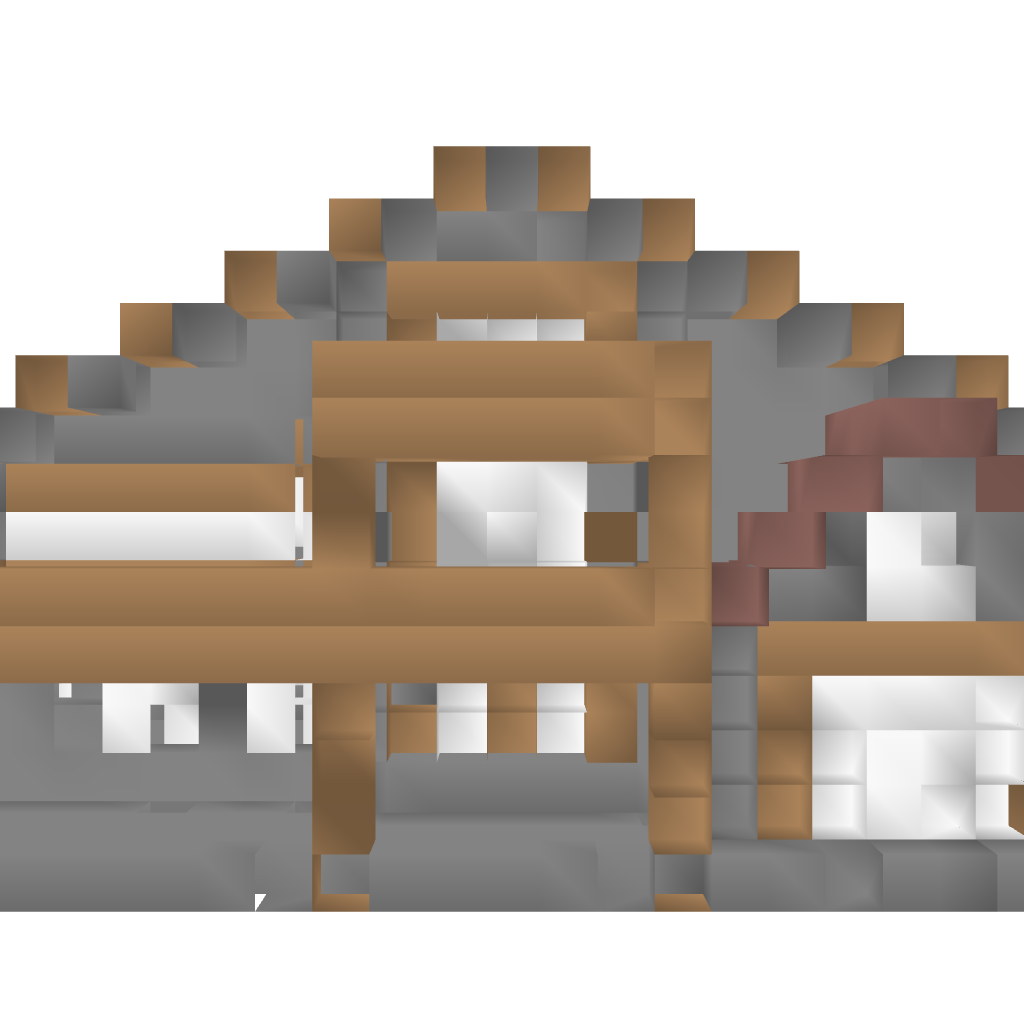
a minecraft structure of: House #1 good quality